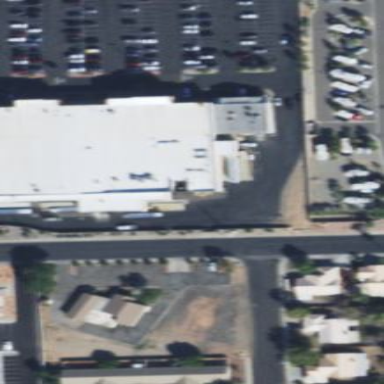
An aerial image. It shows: Supermarket located in building.